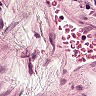
Metastatic tissue present: no